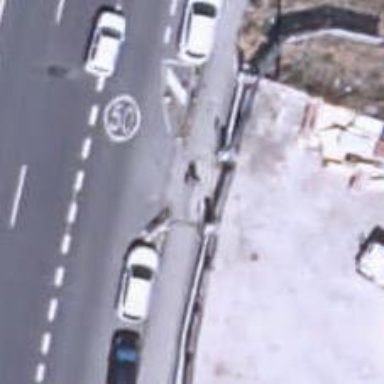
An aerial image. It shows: Uncontrolled zebra crossing on the road.